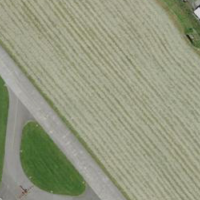
EUNIS habitat code: 57
Species observed at this site:
Falco tinnunculus